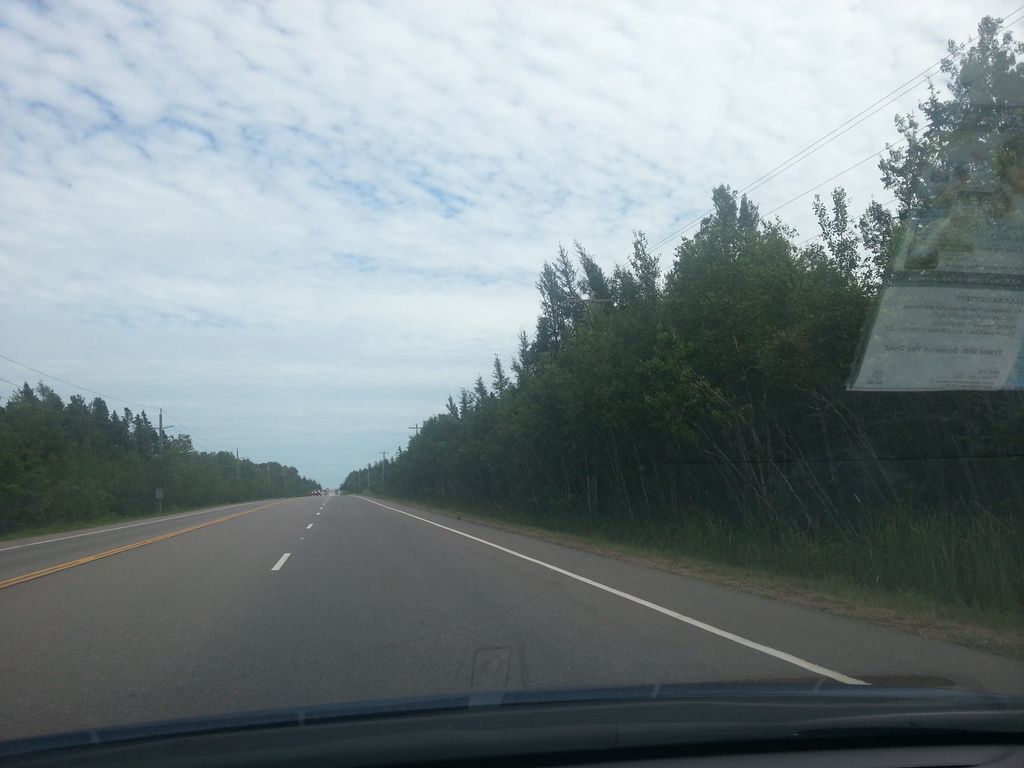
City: charlottetown